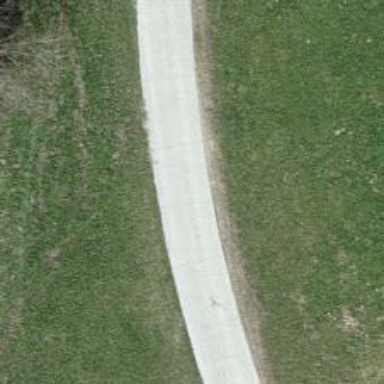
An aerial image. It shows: Unclassified road.